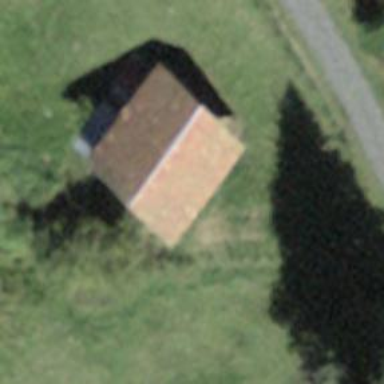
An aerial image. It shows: Rural barn.